Aerial crown-view tile of a tropical tree (Barro Colorado Island, Panama), acquired 20241014:
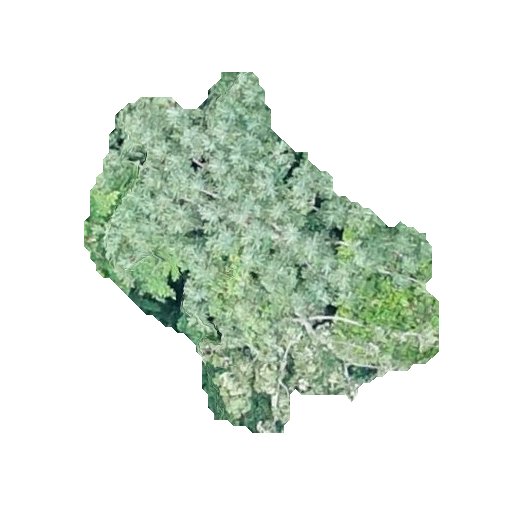
Species: Cecropia insignis
GBIF accepted scientific name: Cecropia insignis
Crown area: 117.665 m²